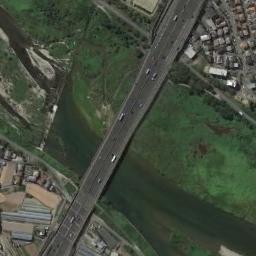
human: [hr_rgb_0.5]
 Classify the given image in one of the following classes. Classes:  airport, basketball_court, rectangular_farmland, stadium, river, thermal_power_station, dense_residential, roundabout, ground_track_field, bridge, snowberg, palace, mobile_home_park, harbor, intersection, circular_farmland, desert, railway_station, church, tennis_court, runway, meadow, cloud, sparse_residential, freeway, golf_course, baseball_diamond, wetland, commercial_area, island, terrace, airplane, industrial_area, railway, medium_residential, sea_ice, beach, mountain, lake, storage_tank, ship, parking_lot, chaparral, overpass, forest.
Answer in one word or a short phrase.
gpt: bridge